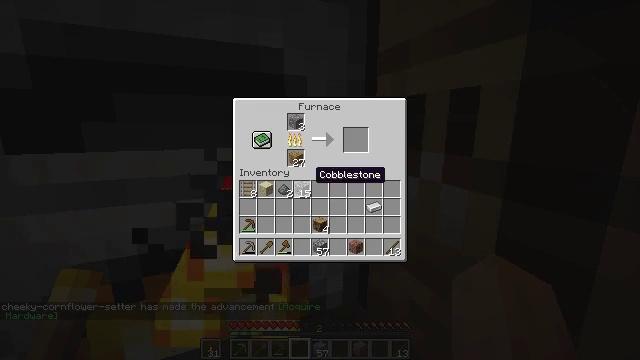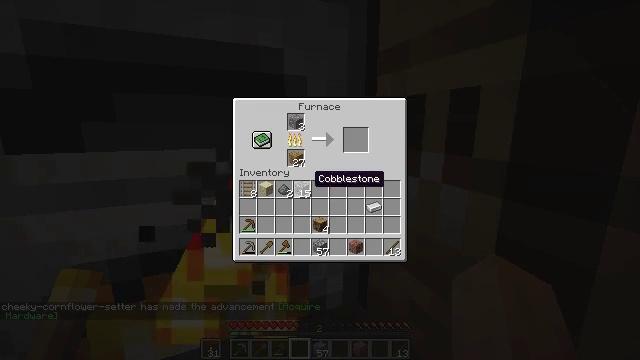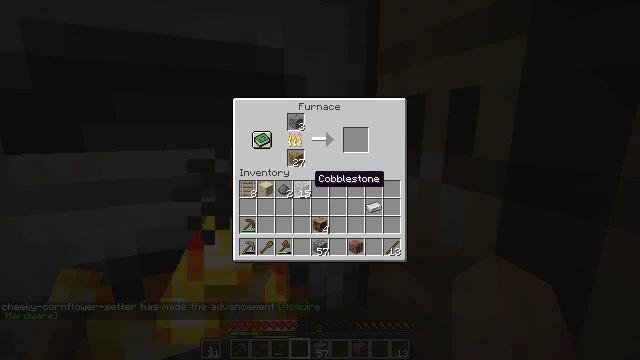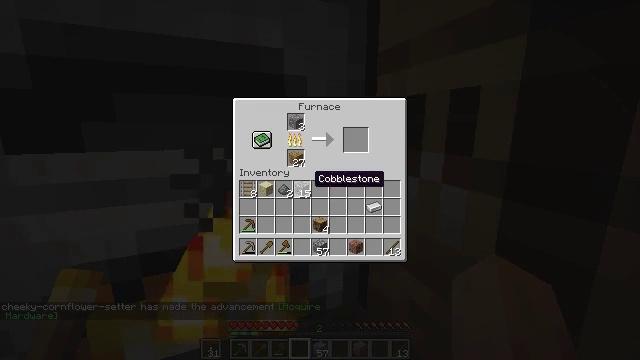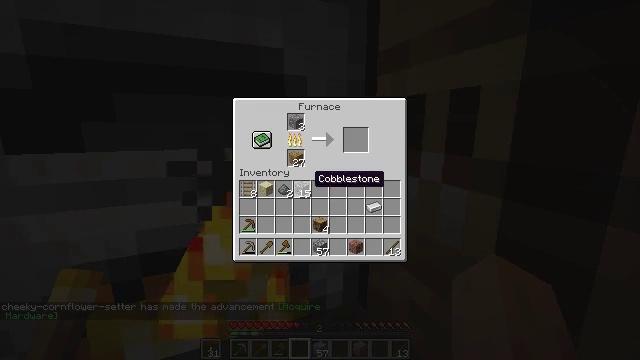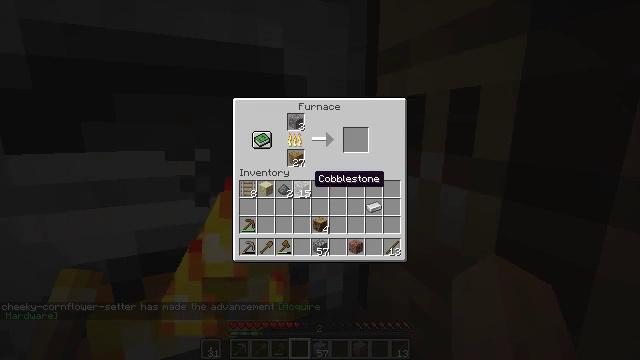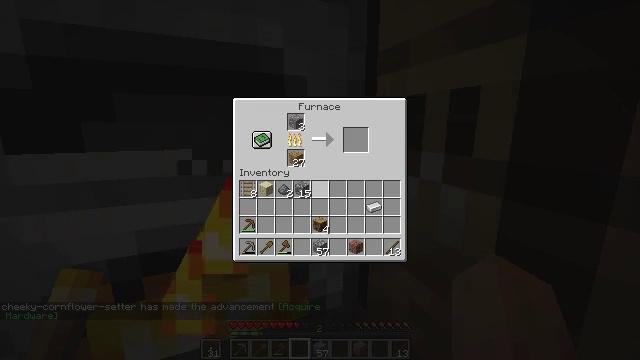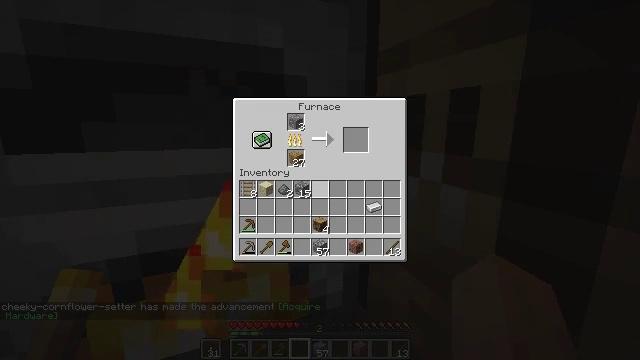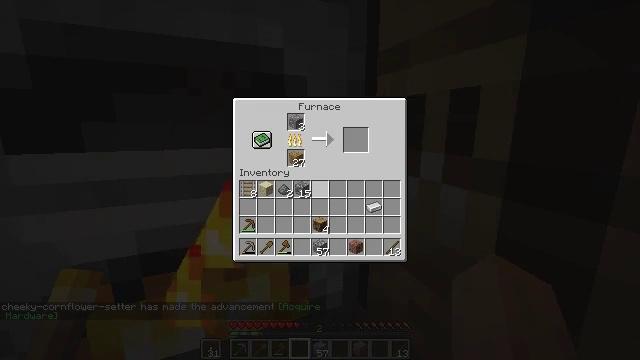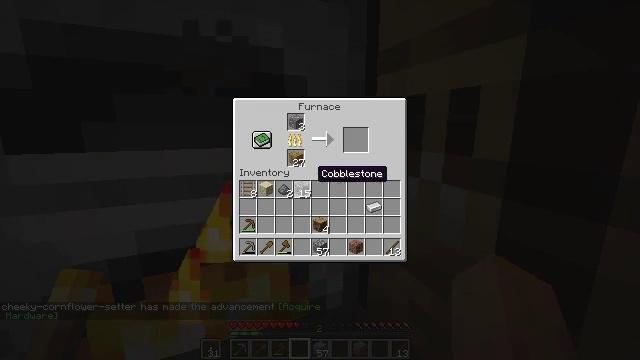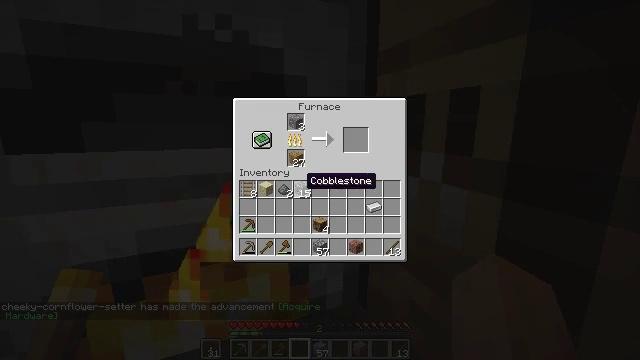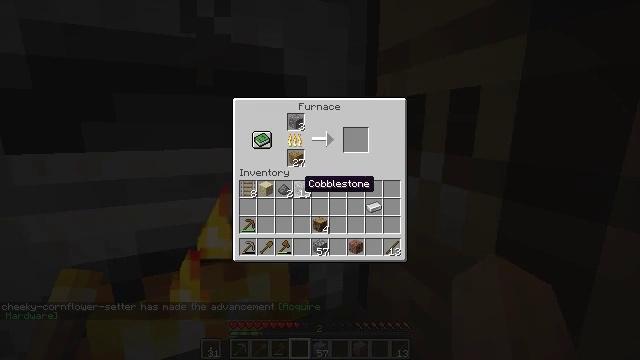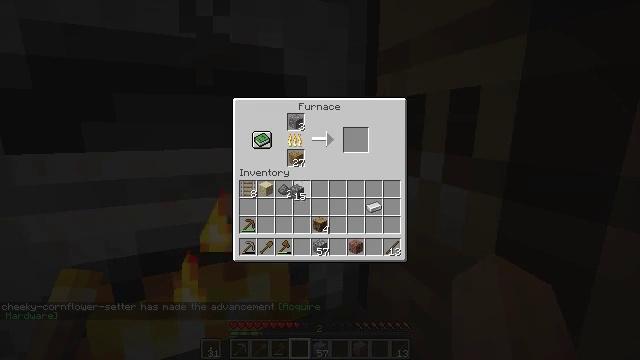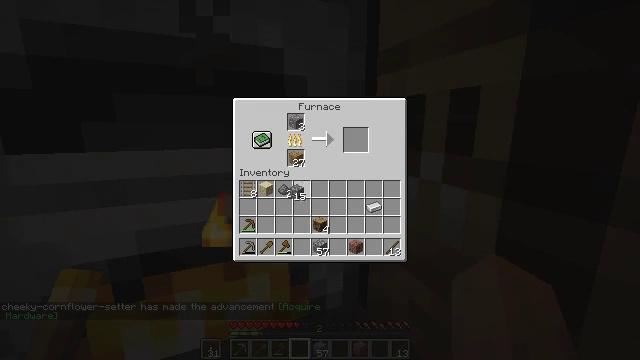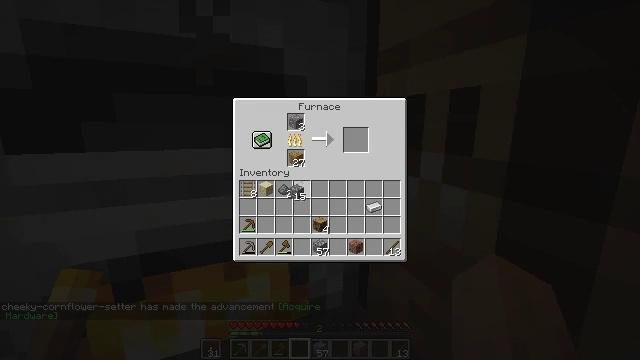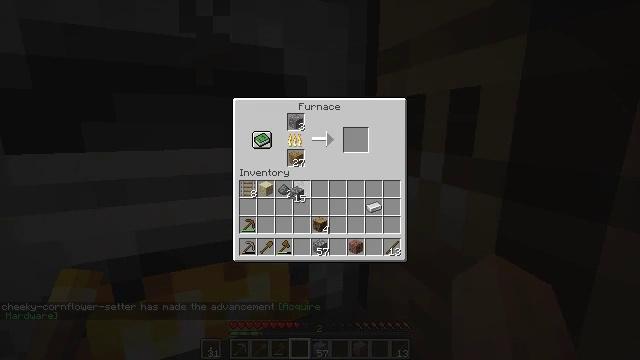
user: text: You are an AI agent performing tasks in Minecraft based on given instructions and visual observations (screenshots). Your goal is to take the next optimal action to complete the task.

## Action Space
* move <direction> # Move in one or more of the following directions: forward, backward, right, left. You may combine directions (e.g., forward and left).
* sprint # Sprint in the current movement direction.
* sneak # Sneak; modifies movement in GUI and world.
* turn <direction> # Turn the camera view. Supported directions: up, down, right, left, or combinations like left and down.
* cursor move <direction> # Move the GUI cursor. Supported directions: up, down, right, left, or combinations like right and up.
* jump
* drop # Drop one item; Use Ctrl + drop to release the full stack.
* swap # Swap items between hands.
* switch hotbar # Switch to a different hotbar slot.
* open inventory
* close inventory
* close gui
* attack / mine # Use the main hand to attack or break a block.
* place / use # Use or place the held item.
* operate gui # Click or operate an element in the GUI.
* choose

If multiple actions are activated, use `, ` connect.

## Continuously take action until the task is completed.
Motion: motion action
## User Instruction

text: Use the furnace to make an iron ingot.
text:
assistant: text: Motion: no_op
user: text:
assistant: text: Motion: no_op
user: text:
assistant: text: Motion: no_op
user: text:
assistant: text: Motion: no_op
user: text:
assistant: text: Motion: no_op
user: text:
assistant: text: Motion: cursor move right
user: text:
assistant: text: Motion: no_op
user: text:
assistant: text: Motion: operate gui
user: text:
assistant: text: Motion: no_op
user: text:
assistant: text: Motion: cursor move left and down
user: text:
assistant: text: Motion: no_op
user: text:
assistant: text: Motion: operate gui
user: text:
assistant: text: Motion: operate gui
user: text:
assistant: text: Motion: no_op
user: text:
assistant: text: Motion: no_op
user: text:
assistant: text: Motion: cursor move down
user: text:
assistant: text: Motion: cursor move down
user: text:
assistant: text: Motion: cursor move right and down
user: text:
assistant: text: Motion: no_op
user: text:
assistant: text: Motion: no_op
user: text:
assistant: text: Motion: cursor move up
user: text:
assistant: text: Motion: no_op
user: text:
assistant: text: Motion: operate gui
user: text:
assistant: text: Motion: operate gui
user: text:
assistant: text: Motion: no_op
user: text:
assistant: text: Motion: no_op
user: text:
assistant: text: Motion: no_op
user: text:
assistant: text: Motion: no_op
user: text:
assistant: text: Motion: no_op
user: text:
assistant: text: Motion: no_op